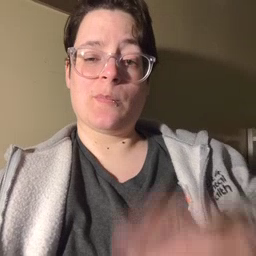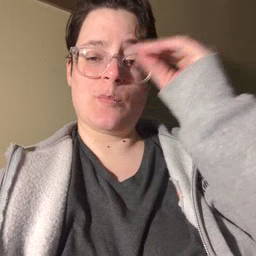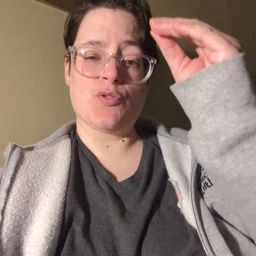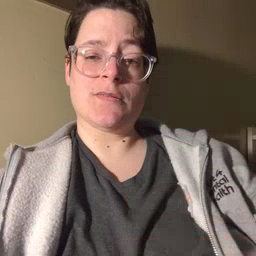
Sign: boy